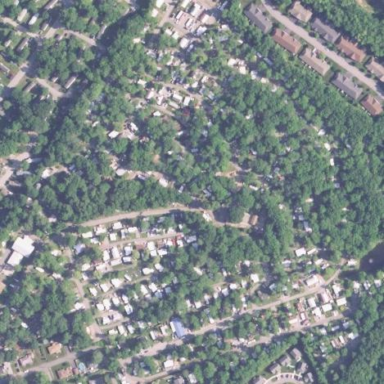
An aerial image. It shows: Caravan site for tourism.